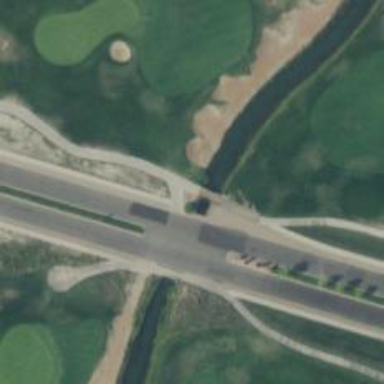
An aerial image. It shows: Track road on bridge.